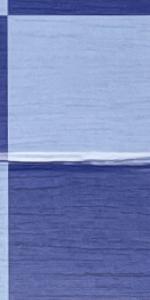
Label: Empty